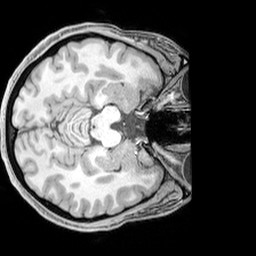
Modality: T1w
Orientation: axial
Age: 27
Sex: female
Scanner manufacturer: siemens
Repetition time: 2.3 s
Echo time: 0.00226 s